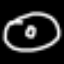
Label: donut